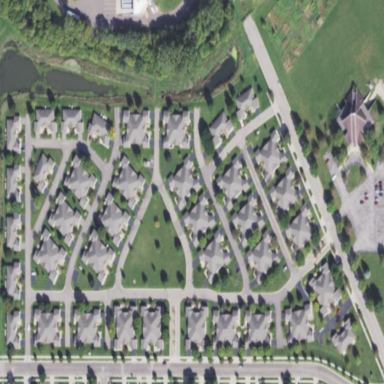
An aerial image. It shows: Residential area designated for quadplex development.